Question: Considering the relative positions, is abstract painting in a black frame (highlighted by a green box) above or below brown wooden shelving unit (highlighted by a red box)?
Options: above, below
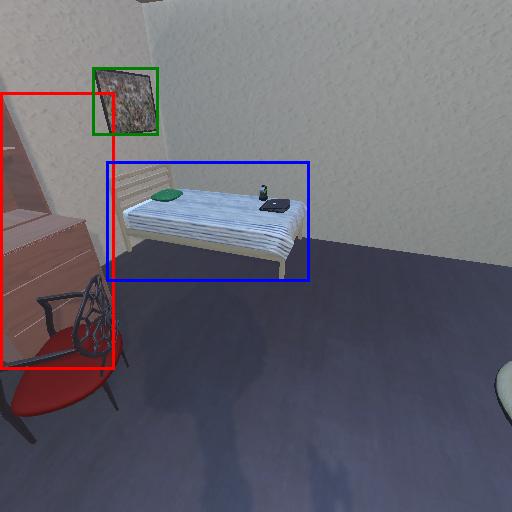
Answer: above